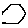
Label: hexagon